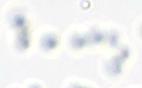
Label: Phaeocystis